Field crop: tomato
Growth stage: 1
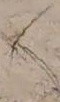
Species: cyperus